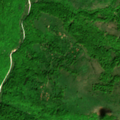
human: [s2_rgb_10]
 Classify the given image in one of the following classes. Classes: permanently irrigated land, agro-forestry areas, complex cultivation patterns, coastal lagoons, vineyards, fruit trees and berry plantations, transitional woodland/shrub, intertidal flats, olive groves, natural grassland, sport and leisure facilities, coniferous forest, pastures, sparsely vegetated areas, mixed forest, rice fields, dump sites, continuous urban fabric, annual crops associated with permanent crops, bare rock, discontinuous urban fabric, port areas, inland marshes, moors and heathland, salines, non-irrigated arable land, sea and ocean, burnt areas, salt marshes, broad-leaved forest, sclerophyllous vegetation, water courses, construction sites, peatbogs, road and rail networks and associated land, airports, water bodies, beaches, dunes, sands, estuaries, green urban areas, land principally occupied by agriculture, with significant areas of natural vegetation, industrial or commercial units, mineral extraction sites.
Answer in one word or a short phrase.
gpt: broad-leaved forest, natural grassland, transitional woodland/shrub